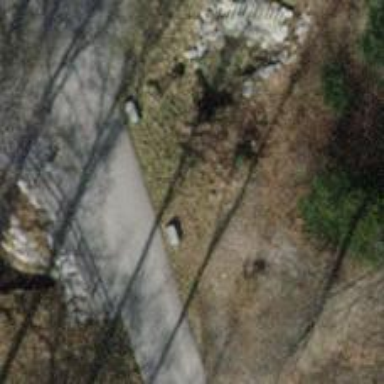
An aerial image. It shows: Bench.